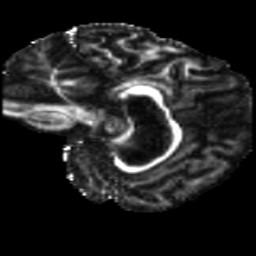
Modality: FA
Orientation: sagittal
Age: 53
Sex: female
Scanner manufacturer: siemens
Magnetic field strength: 3 T
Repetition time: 5.25 s
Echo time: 0.08 s